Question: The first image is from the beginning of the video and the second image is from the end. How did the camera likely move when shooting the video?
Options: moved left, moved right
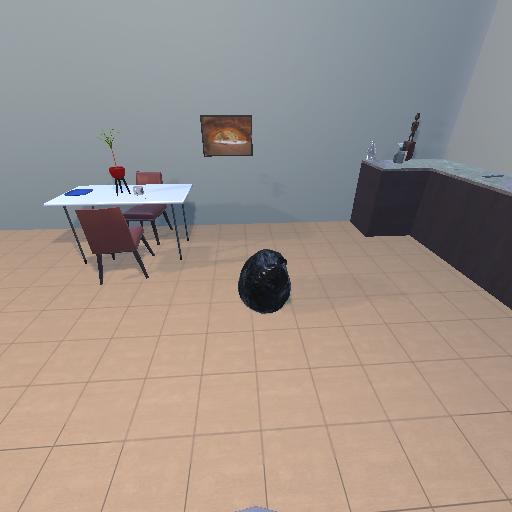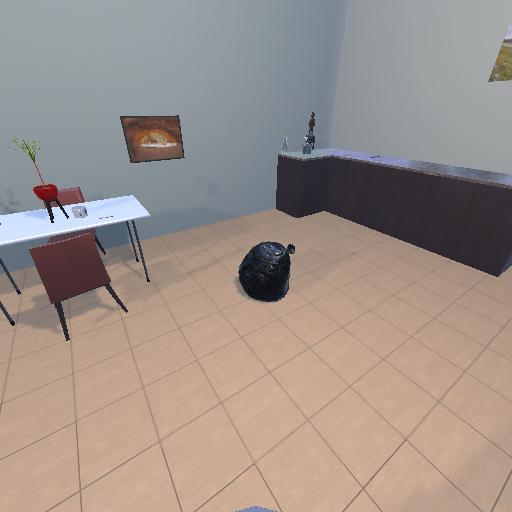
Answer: moved left